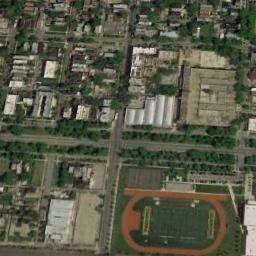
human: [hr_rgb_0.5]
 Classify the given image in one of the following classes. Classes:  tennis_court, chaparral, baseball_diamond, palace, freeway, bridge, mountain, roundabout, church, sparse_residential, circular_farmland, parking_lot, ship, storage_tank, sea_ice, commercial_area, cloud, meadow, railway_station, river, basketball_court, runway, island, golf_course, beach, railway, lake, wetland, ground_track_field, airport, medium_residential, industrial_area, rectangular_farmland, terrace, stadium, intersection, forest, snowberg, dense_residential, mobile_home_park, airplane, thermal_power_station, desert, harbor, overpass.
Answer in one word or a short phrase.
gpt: ground_track_field